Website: slack
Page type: payment
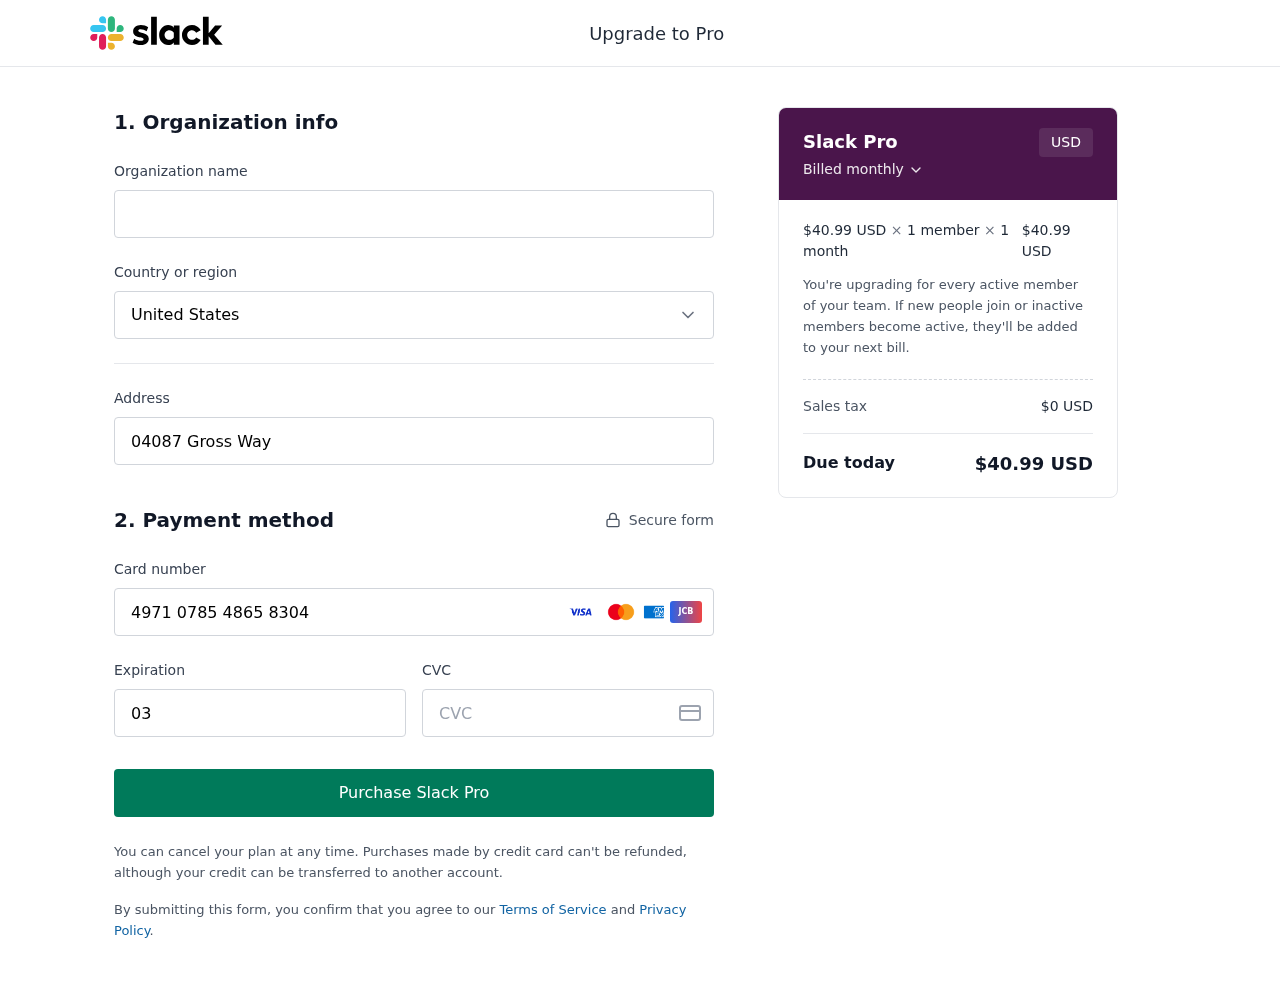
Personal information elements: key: PII_CARD_CVV
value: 640
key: PII_CARD_EXPIRY
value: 03/26
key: PII_CARD_NUMBER
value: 4971 0785 4865 8304
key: PII_COUNTRY
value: United States
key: PII_STREET
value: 04087 Gross Way
Product elements: key: PRODUCT1_PRICE
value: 40.99
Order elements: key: ORDER_SUBTOTAL
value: $40.99 USD
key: ORDER_TAX
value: $0 USD
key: ORDER_TOTAL
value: $40.99 USD